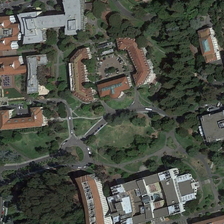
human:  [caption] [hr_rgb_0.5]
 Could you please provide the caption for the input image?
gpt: some buildings and many green trees are in a school .

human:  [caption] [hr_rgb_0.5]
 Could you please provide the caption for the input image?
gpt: some buildings and many green trees are in a school .

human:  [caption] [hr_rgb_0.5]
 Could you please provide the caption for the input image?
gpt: some buildings and many green trees are in a school .

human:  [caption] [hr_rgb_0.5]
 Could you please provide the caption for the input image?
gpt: some buildings and many green trees are in a school .

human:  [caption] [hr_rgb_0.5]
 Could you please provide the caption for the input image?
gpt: some buildings and many green trees are in a school .